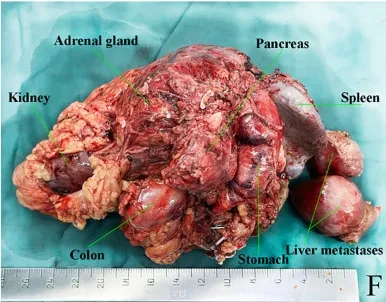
Images of abdominal computed tomography and 3D visualization reconstruction, macroscopic specimen after multivisceral resection. Postoperative specimen.
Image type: medical_photograph (other_medical_photograph)